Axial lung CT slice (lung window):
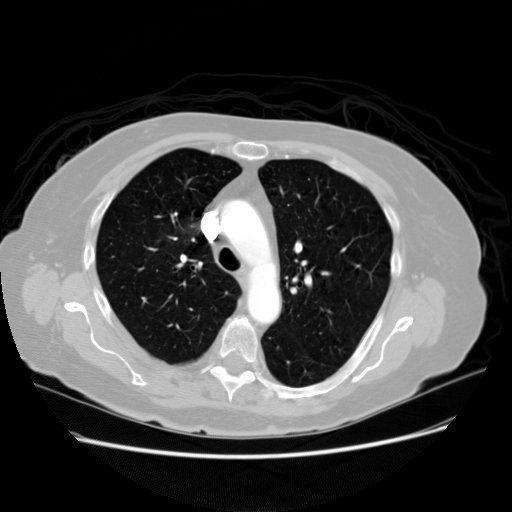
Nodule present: no